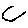
Label: moon